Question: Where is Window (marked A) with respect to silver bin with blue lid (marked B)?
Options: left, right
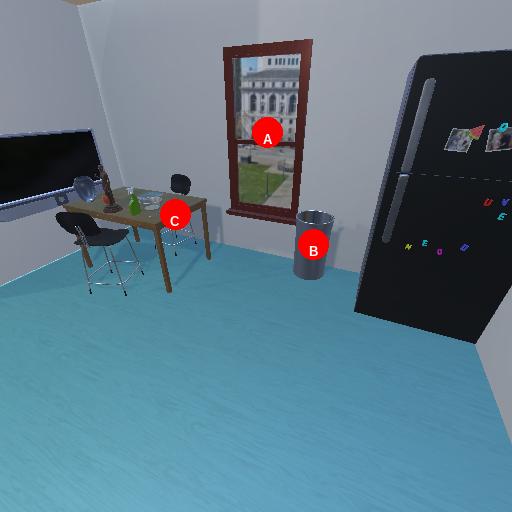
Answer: left